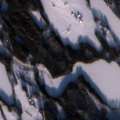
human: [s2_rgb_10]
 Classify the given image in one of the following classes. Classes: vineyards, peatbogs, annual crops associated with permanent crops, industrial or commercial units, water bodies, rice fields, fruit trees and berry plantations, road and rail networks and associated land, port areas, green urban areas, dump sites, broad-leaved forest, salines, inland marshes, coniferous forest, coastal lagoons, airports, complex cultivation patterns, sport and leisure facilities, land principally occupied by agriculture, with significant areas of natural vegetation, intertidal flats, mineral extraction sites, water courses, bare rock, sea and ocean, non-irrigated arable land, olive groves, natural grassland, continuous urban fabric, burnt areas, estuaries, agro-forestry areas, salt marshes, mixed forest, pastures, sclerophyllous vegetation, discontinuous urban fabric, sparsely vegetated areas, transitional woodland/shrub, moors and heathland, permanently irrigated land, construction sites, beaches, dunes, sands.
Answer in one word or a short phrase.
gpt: non-irrigated arable land, land principally occupied by agriculture, with significant areas of natural vegetation, coniferous forest, mixed forest, water bodies